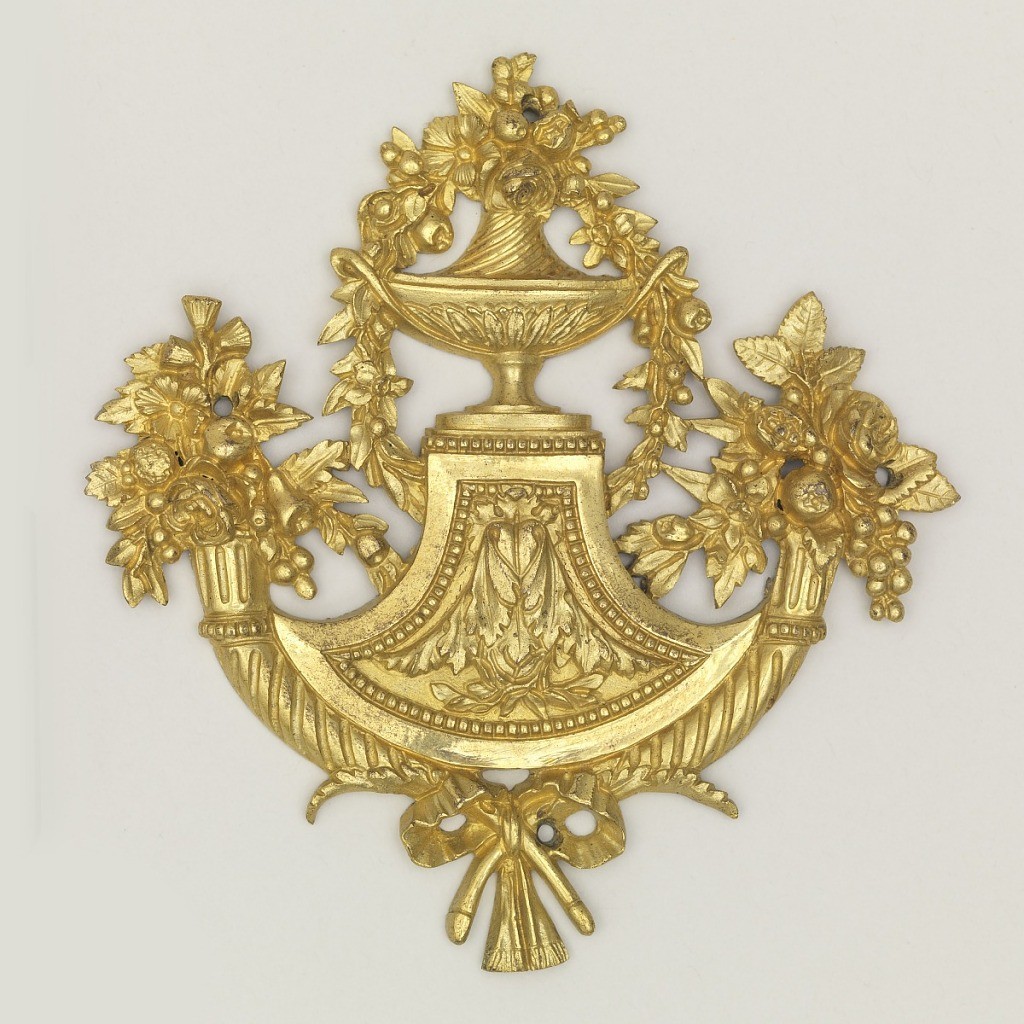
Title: Mount
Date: ca. 1780
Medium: Gilt bronze
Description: Cornucopia of flowers and central urn on scythe-shaped mount.